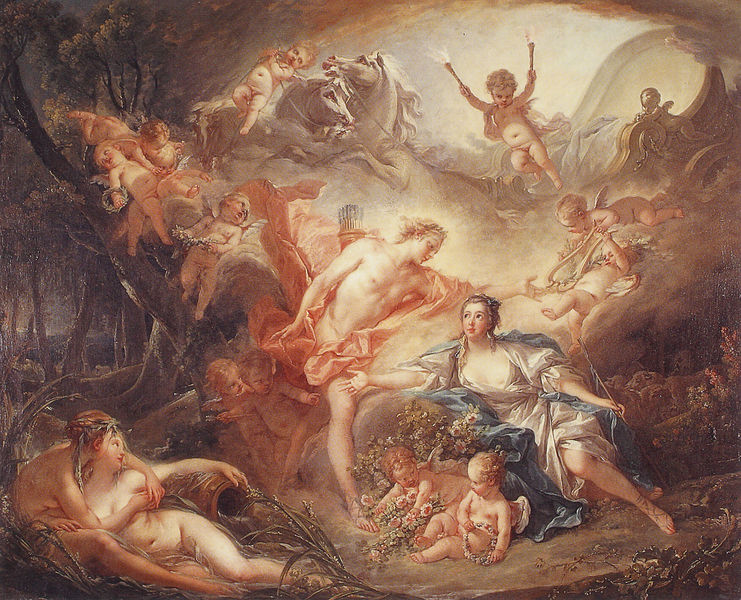
Titel: Apoll gibt sich Isis zu erkennen
Künstler: Francois Boucher
Institution: Tours, Musée des Beaux-Arts
Schlagwörter: baum, blau, gemälde, haut, himmel, mann, nackt, wasser, bäume, frauen, blumen, frau, blüten, rot, natur, boden, wald, kinder, pferde, amphore, engel, krug, putte, liebe, knaben, warm, wagen, sandalen, babys, schönheit, kranz, kunst, göttin, götter, olymp, liebende, erscheinung, harfe, lyra, amor, leier, putti, pfeil, pfeile, bäum, armor, maid, fackeln, aphrodite, eroten, griechische sagen, amouretten, die versuchung, bengalos